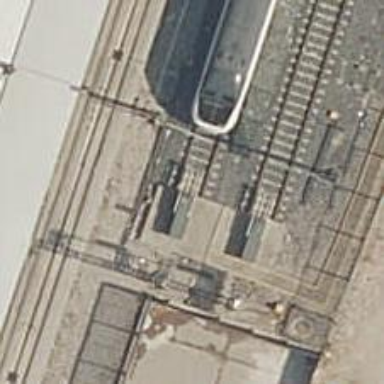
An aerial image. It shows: Railway buffer stop.